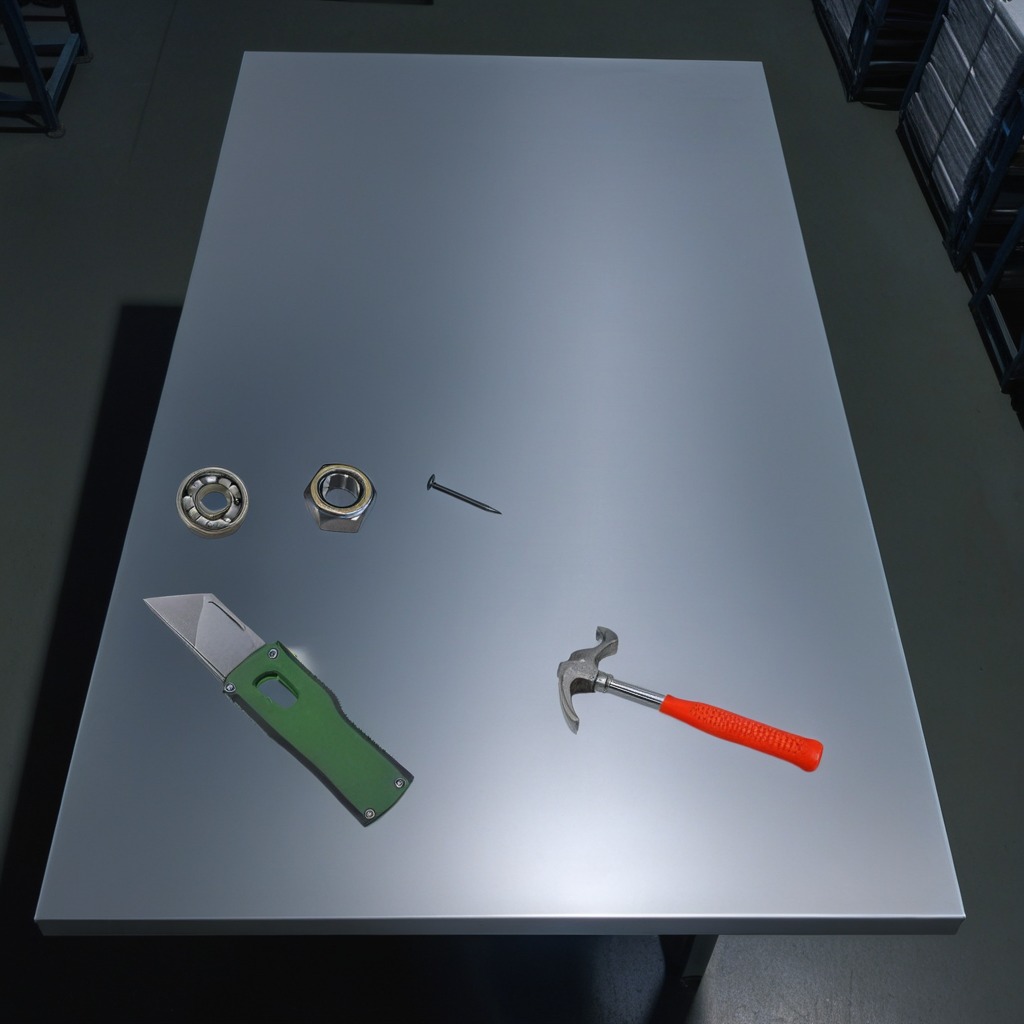
A metal ball bearing, a utility knife, a hammer, an iron nail, and a metal nut are lying on a clean empty table in the evening.